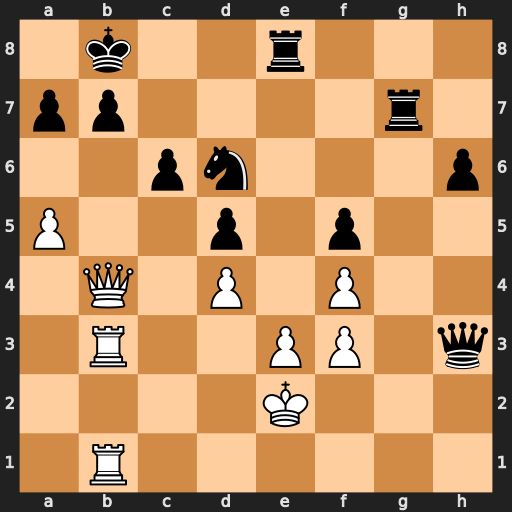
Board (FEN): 1k2r3/pp4r1/2pn3p/P2p1p2/1Q1P1P2/1R2PP1q/4K3/1R6
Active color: w
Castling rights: -
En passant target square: -
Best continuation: Qxd6+ Ka8 Rxb7 Rxb7 Qxc6 Qg2+ Kd3 Rb8 a6